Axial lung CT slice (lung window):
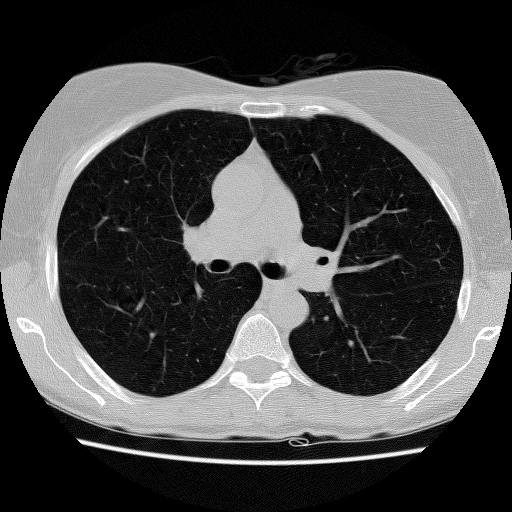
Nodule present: no